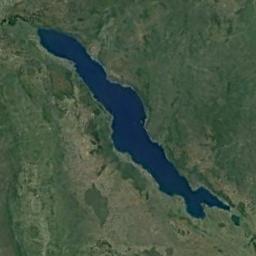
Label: lake